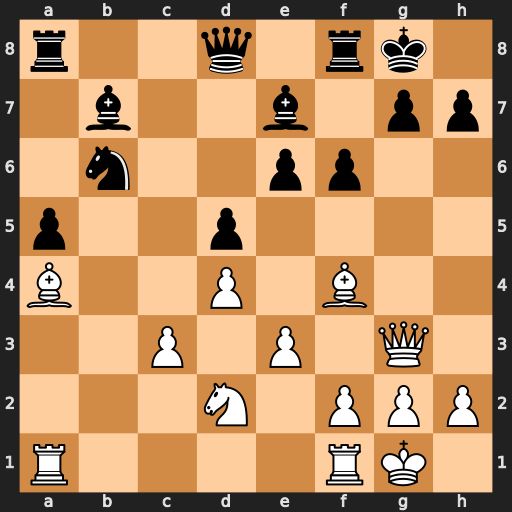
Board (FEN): r2q1rk1/1b2b1pp/1n2pp2/p2p4/B2P1B2/2P1P1Q1/3N1PPP/R4RK1
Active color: w
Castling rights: -
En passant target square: -
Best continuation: Bc7 Qc8 Bxb6